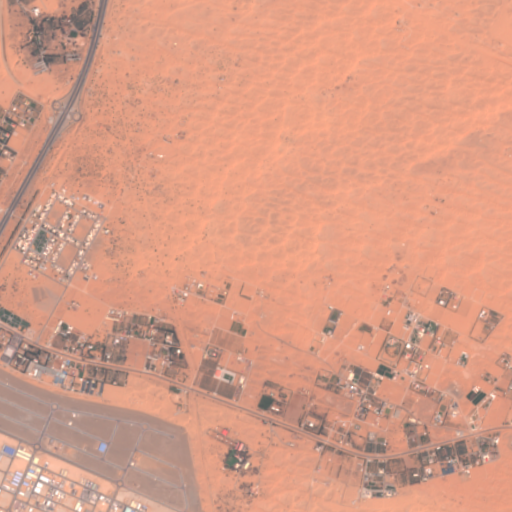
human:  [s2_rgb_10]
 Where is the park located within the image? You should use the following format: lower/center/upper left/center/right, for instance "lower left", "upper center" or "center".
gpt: The park is located in the center left of the image.
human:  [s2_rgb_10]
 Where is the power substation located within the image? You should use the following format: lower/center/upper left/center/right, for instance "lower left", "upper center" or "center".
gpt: The power substation is located in the center left of the image.
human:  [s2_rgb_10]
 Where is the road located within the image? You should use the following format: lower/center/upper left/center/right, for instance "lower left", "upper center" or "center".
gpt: There is no road in the image.